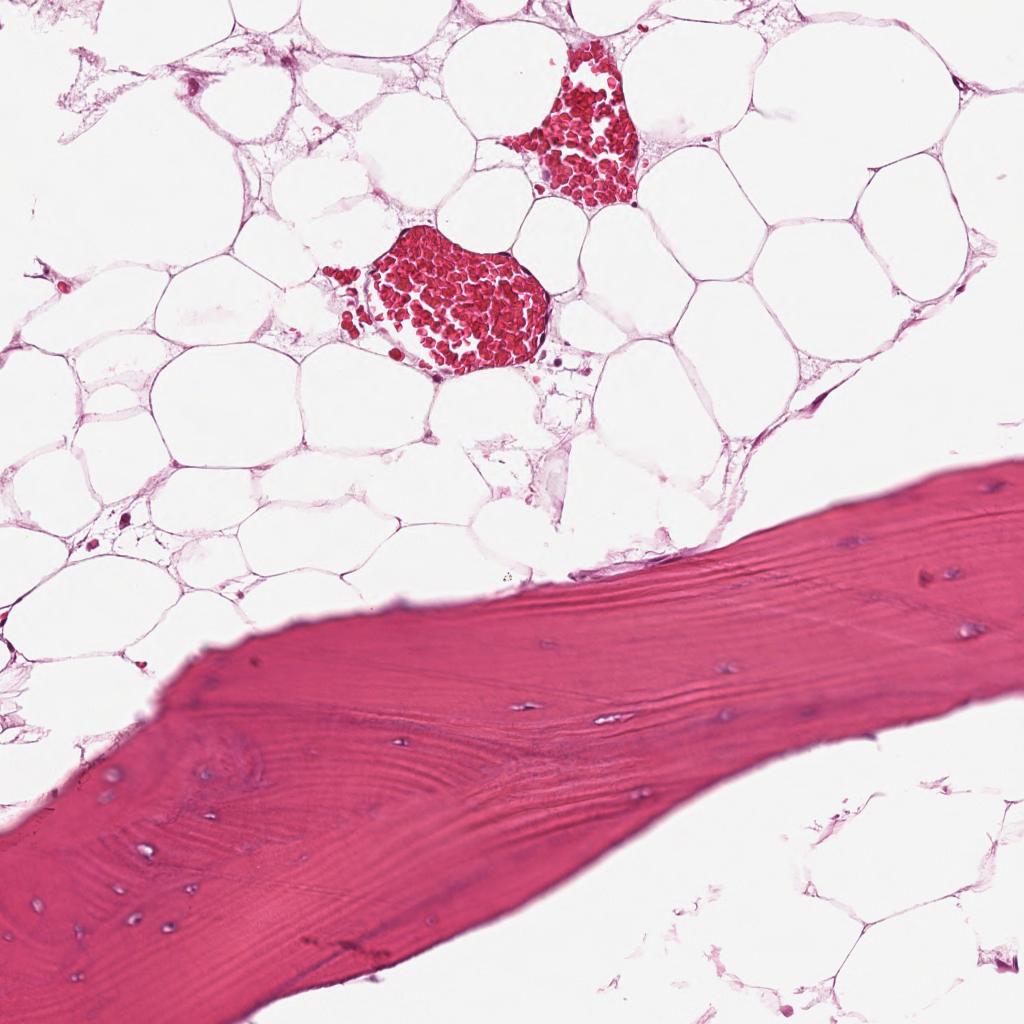
Label: Non-Tumor